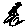
Label: bird